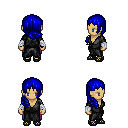
a pixel art fantasy rpg character, female body template, human, tanned skin, gray robe, magenta pants, blue right-swept hairstyle, white cloth bandages, ghillies, four views (front, back, left, right), 2x2 character sprite sheet, small pixel art, hard edges, no anti-aliasing